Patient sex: F
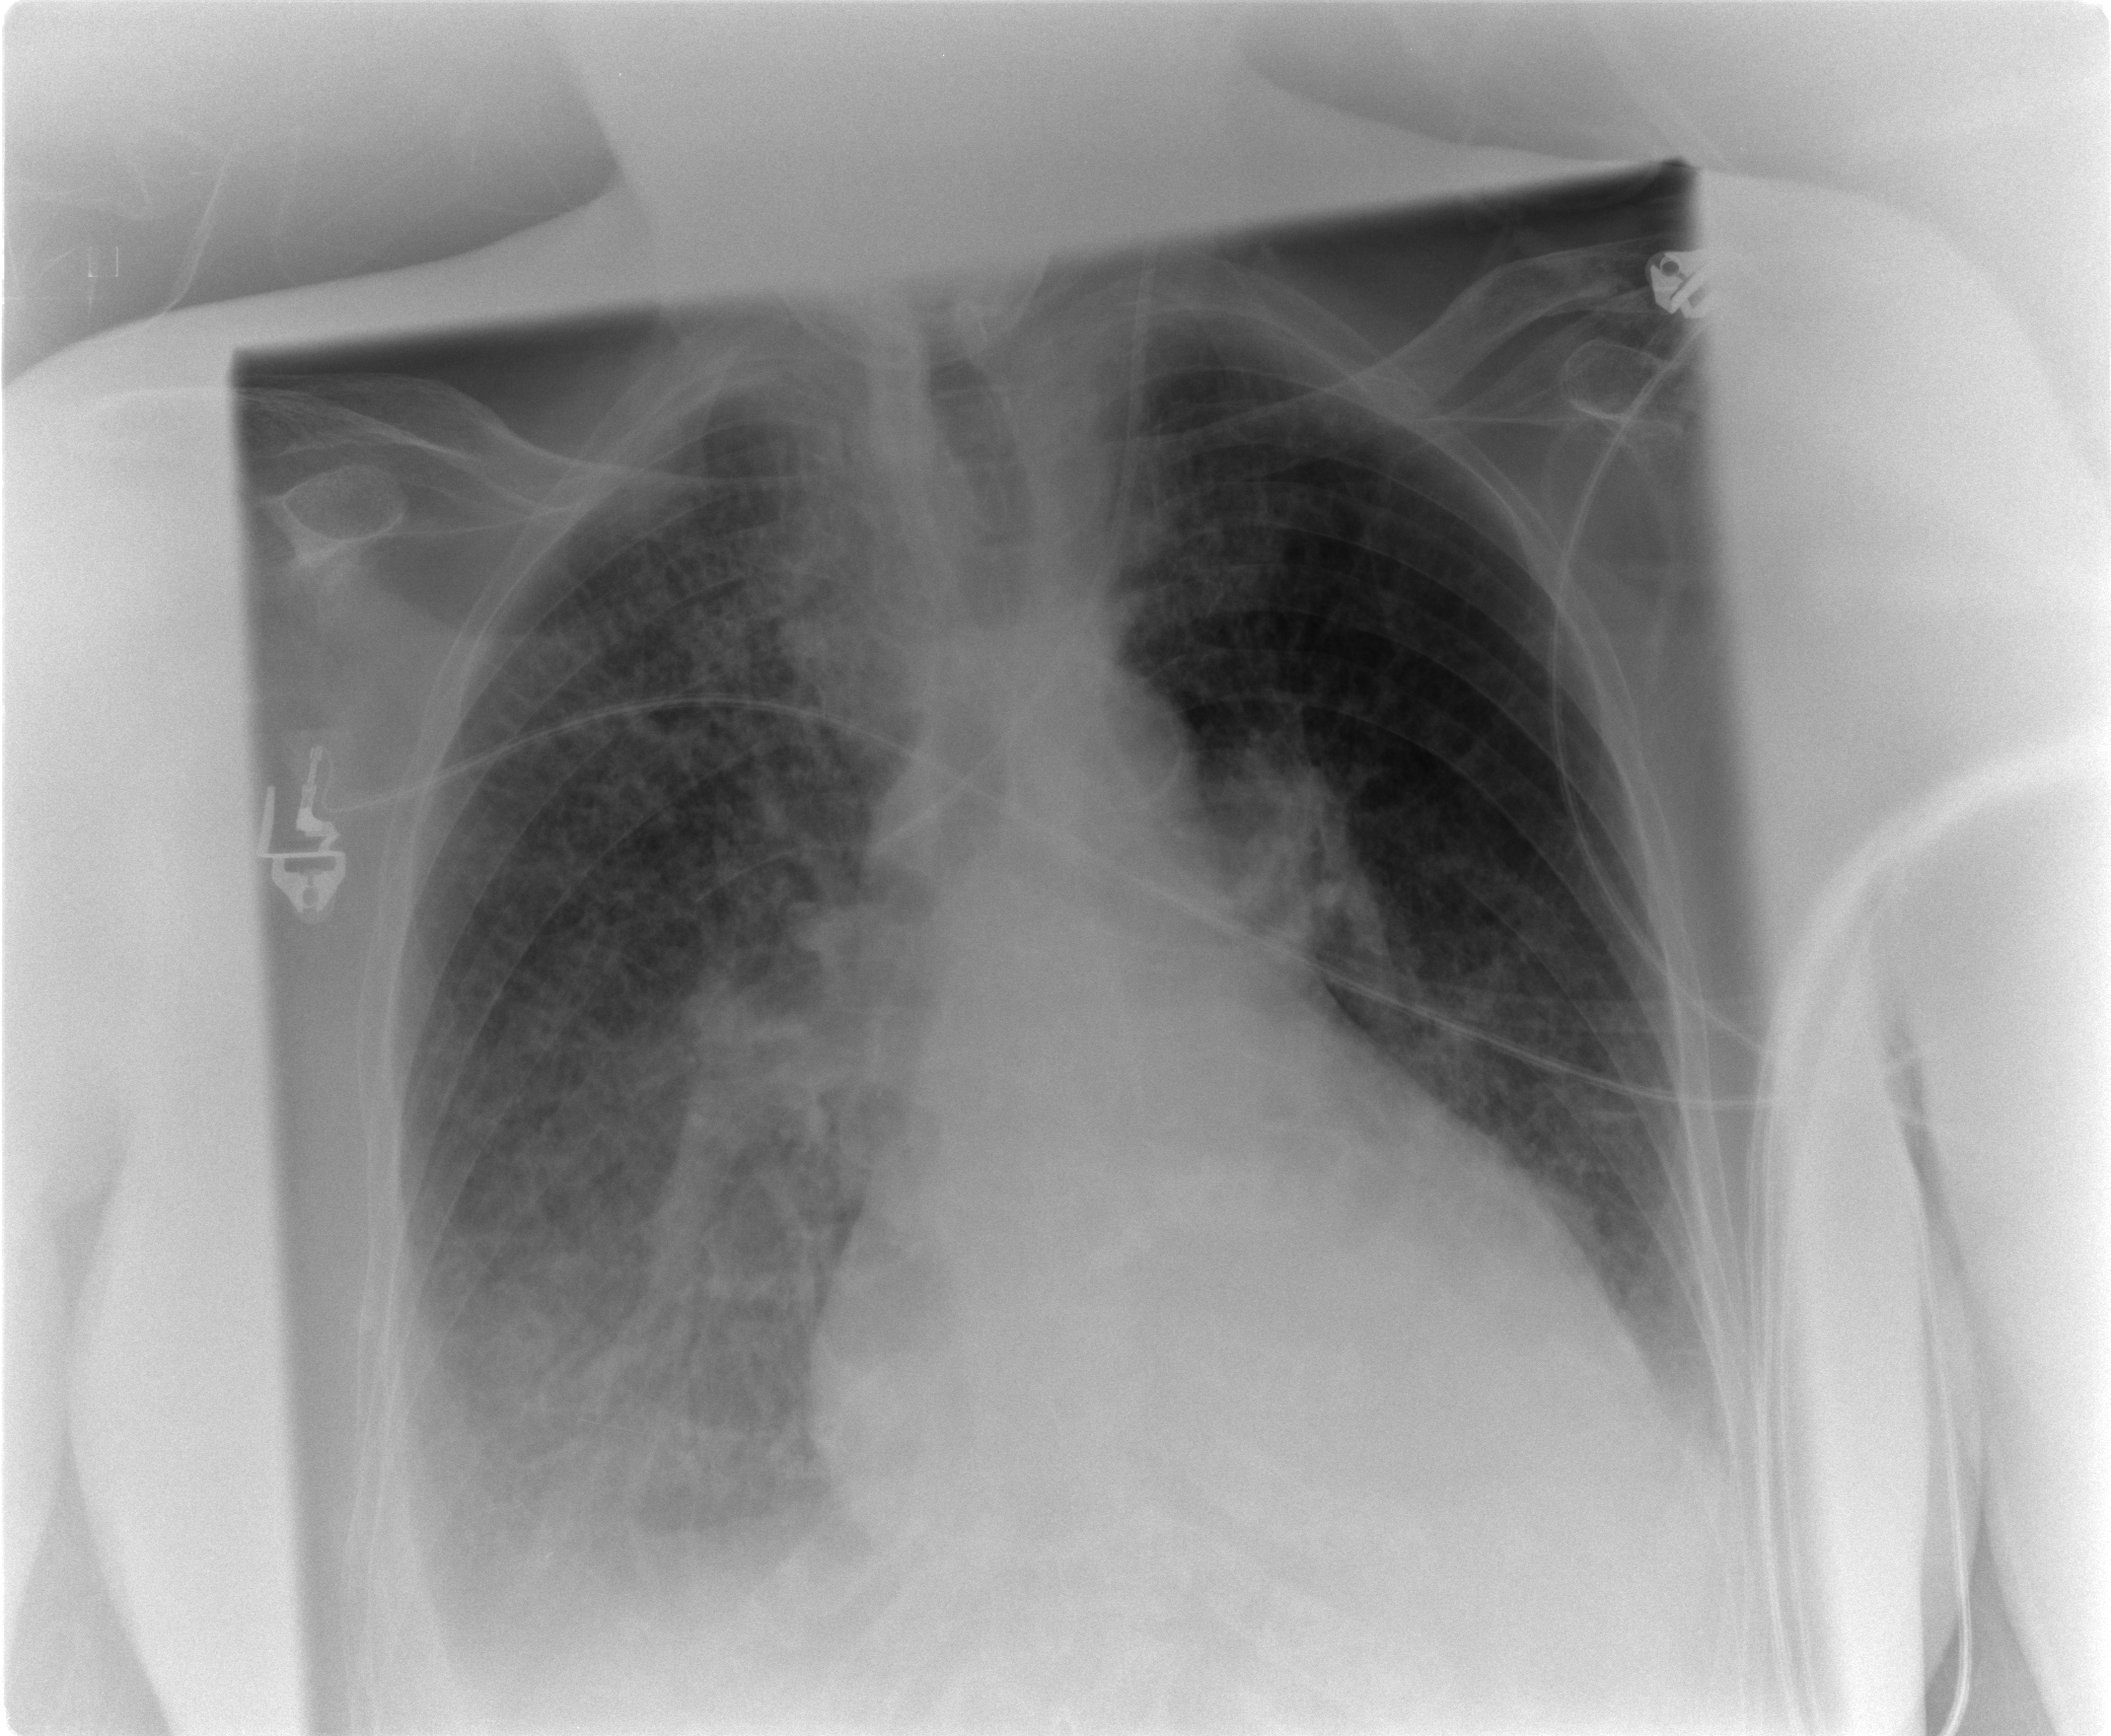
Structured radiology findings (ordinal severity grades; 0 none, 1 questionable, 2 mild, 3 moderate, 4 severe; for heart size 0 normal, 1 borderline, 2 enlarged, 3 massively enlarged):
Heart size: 1
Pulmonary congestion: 0
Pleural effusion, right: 2
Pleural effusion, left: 1
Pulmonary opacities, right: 3
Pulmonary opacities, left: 2
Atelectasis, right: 2
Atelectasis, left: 1